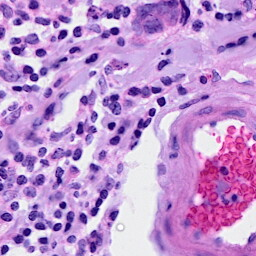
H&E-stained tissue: Breast